Question: This is the example:
<URL>
Here I use simple formula to find the angle between two points (vectors):

But as you could see at JSBin - something is broken. Where did I make a mistake?
## UPDATE
Working example:
<URL>
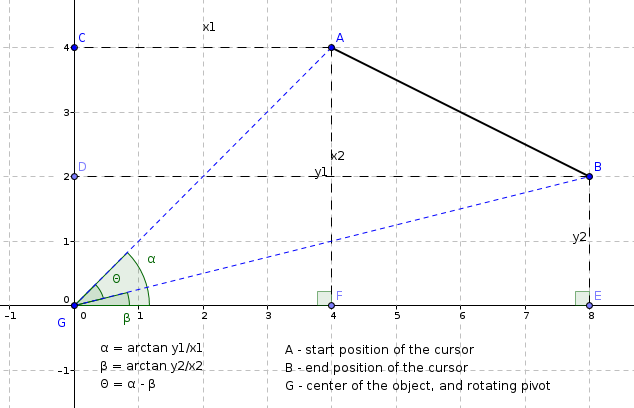
Answer: The angle to rotate by is being calculated based on the 0,0 origin, but the square is rotating around its own center at 100, 100, so they don't match. If you move the square to 0,0, it feels OK:
'''
var rect = new fabric.Rect({
fill: '#00FFAB',
top: 0,
left: 0,
width: 100,
height: 100,
selectable: false
});
'''
Rather than translating to canvas coordinates in toLocal, translate into the coordinate space of the square.